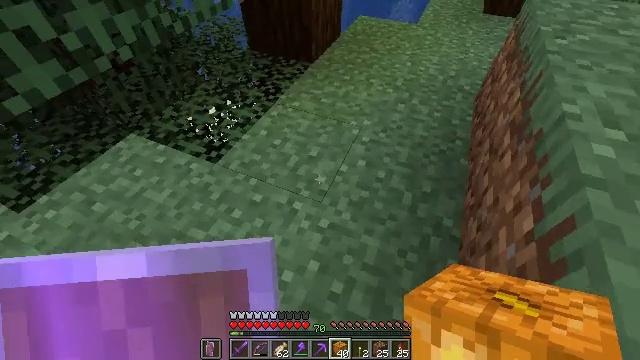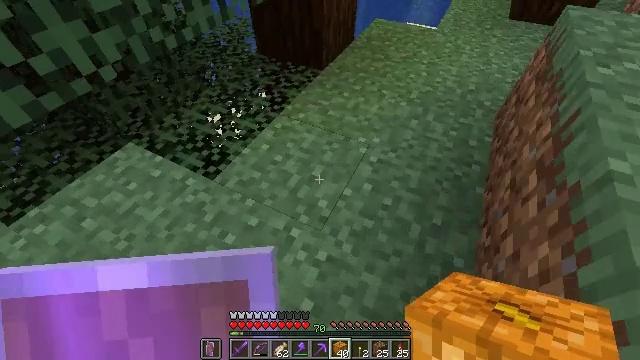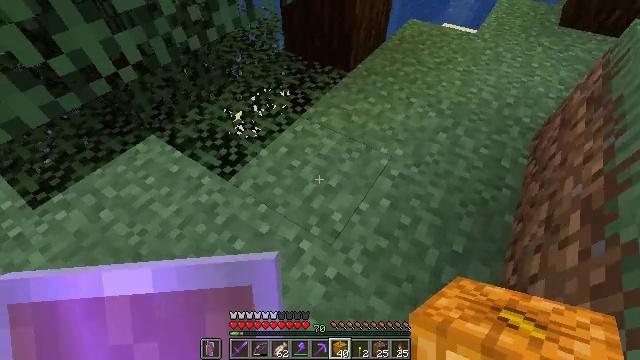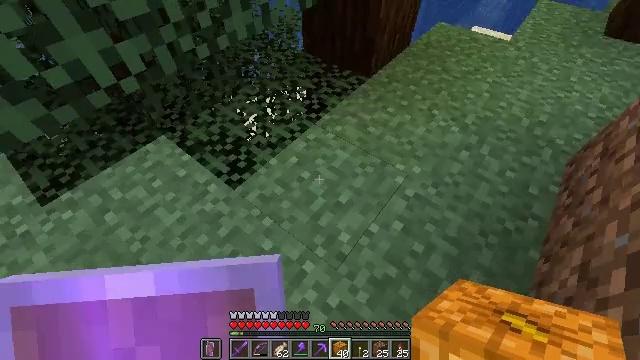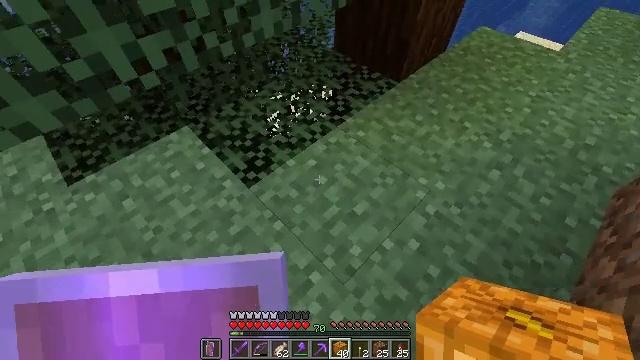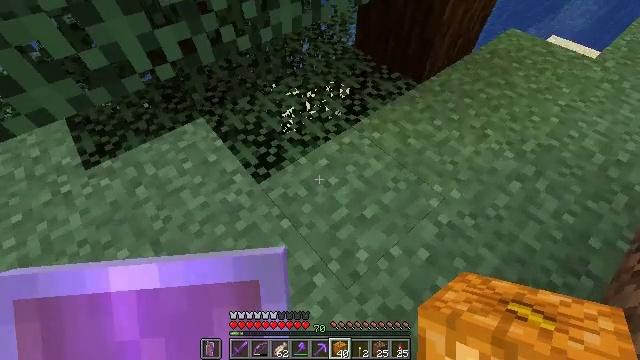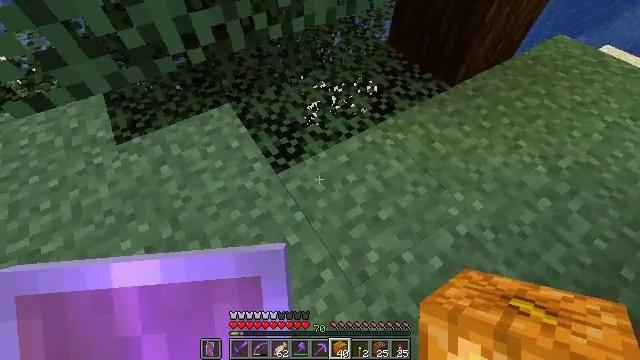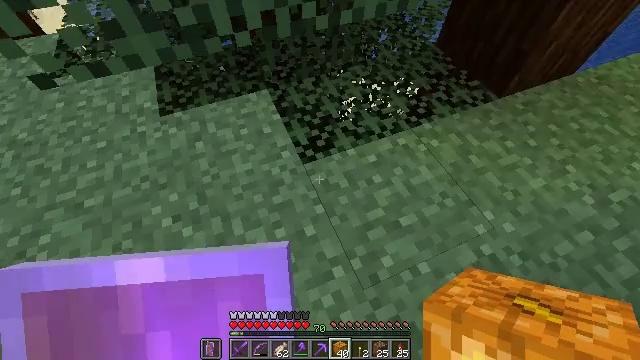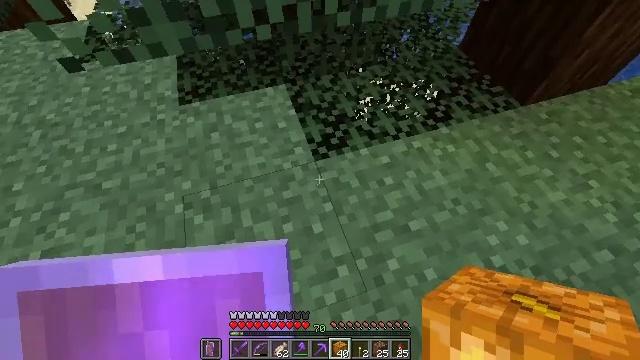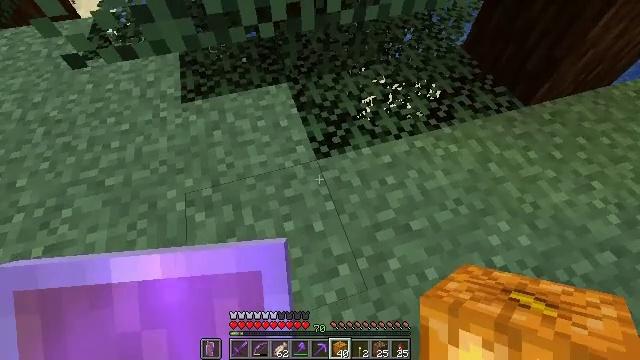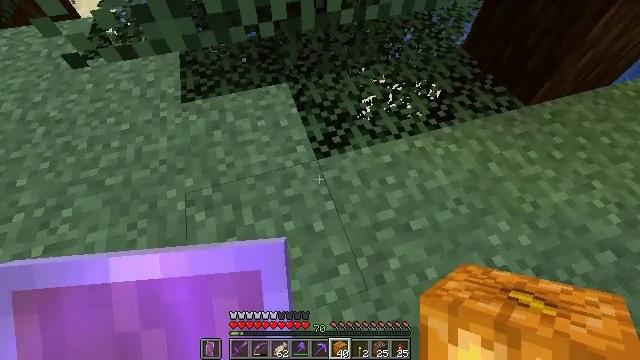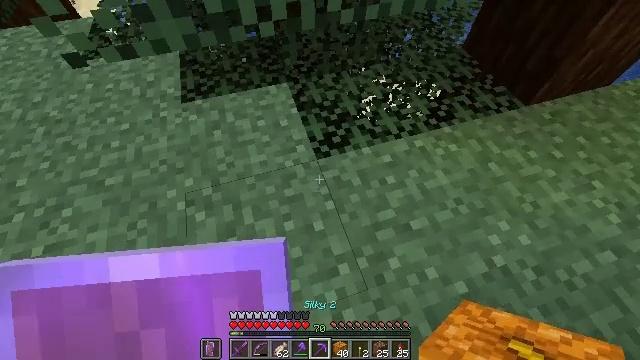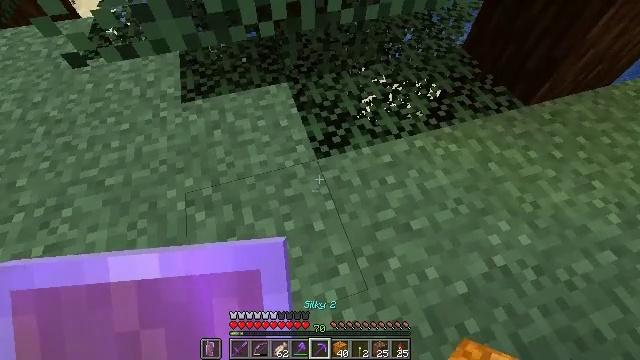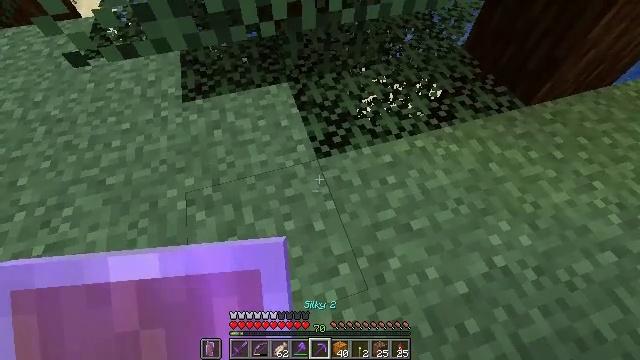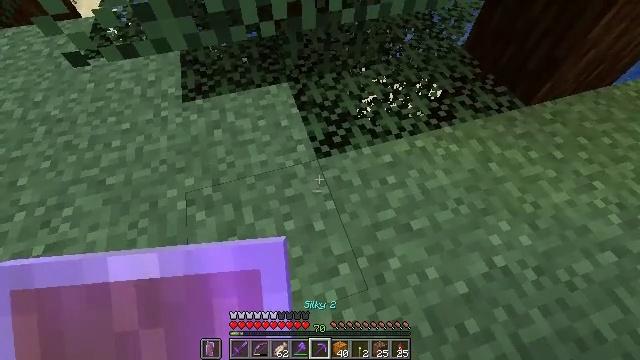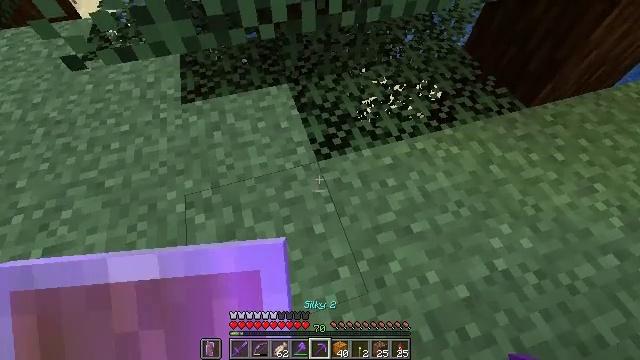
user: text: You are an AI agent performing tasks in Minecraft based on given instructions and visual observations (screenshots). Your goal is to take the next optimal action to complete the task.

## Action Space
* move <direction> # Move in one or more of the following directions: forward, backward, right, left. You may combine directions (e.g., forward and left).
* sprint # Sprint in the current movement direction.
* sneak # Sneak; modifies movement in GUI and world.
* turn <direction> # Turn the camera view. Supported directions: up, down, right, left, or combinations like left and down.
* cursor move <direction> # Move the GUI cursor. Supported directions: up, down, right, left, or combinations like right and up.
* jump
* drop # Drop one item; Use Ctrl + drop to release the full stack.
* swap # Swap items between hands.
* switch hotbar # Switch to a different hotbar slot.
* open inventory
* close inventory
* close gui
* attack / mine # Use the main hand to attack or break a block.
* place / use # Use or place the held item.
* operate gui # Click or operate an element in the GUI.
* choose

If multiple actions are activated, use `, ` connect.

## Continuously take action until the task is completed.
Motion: motion action
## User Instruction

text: Destroy the spruce leaves to get sticks and saplings.
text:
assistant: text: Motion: move forward, turn left
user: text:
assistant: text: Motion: move forward, turn left and down
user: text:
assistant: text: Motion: turn left
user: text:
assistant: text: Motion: turn left and down
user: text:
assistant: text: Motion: turn left
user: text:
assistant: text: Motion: turn left and down
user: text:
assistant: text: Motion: turn left and down
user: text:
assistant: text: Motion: turn left
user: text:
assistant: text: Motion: no_op
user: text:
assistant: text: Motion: no_op
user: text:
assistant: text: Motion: no_op
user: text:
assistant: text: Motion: no_op
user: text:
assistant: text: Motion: no_op
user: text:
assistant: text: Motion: no_op
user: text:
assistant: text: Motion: move forward
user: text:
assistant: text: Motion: move forward
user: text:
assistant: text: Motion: move forward
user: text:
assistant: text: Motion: no_op
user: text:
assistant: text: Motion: turn right
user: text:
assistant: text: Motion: turn right
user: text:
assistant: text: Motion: turn right
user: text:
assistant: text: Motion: no_op
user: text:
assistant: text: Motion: no_op
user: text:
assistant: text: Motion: attack / mine
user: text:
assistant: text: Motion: attack / mine
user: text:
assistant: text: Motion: attack / mine
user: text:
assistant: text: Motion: attack / mine
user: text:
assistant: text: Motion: attack / mine
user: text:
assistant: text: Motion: attack / mine
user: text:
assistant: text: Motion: attack / mine